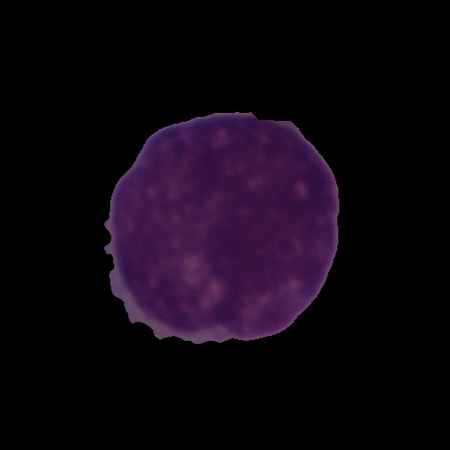
Label: cancer